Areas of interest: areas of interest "Comprehensive Gymnasium"
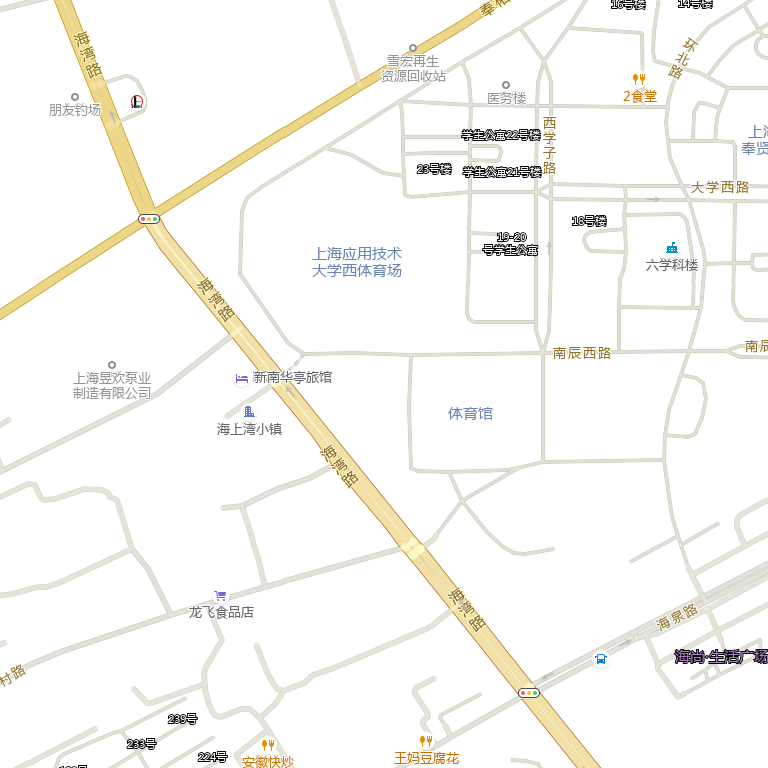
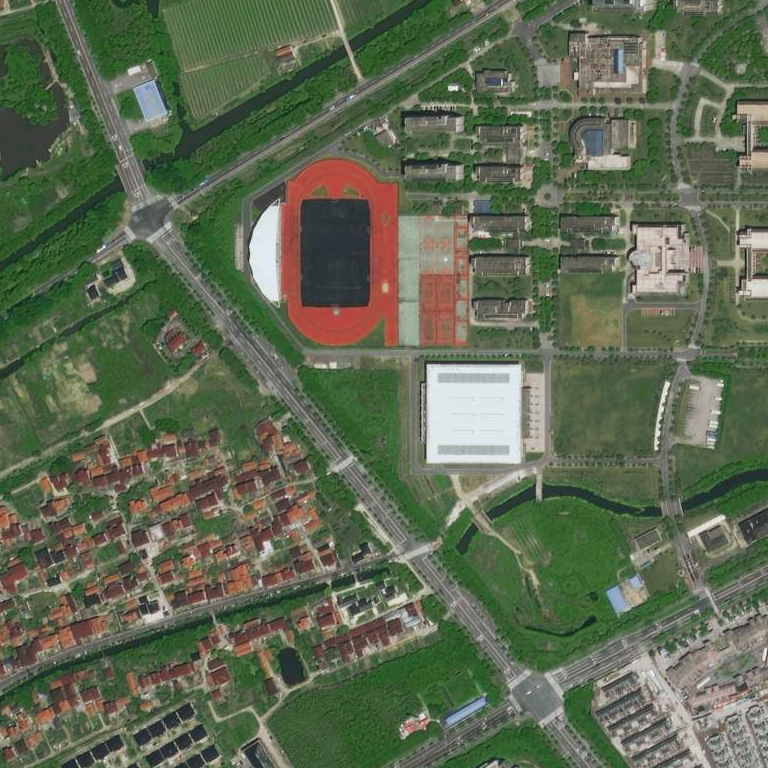